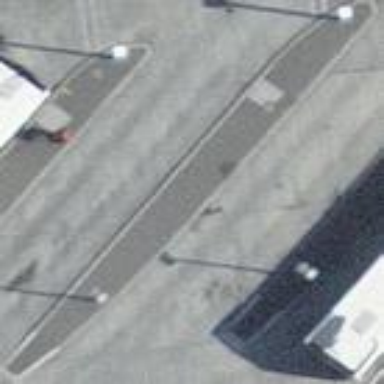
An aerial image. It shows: Platform for public transport. The platform is located by the road.